Field crop: maize
Growth stage: 2
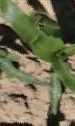
Species: maize